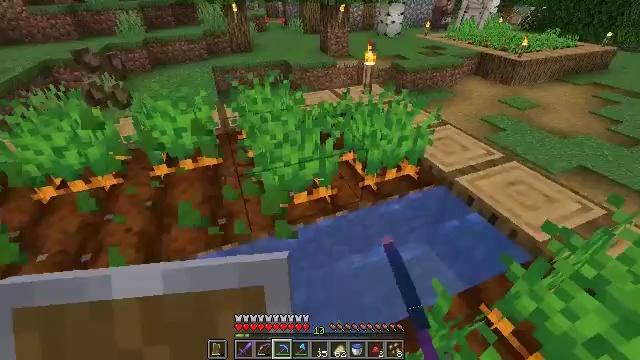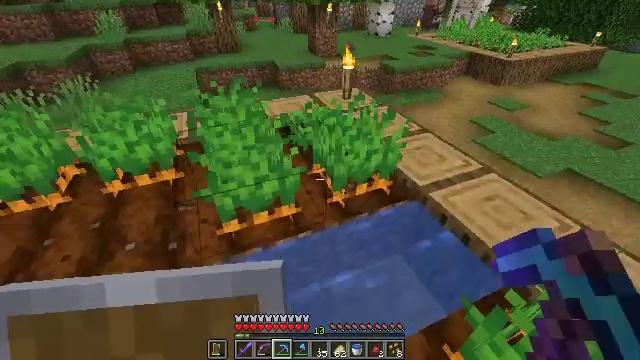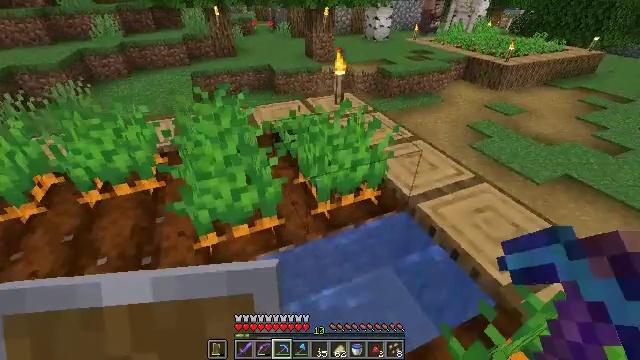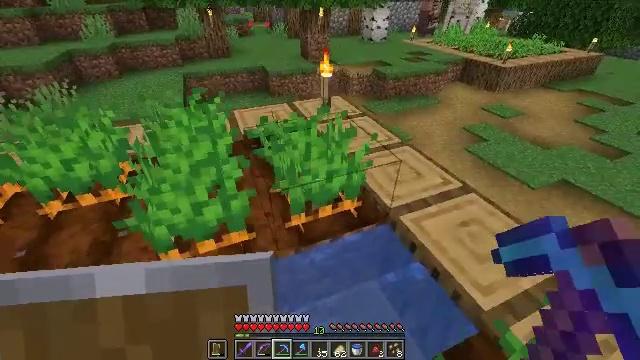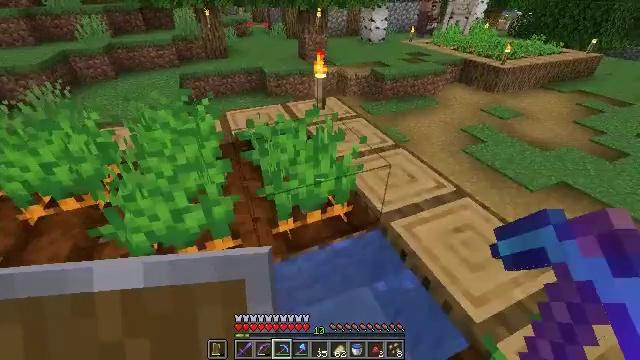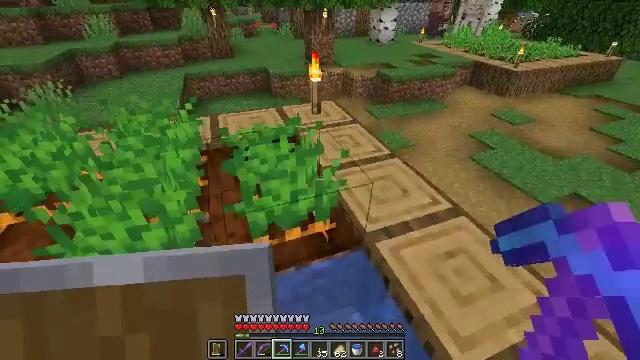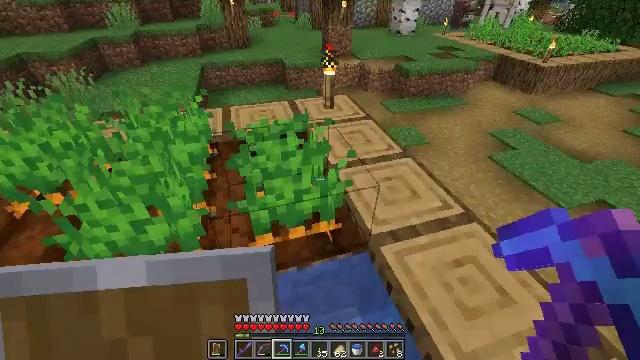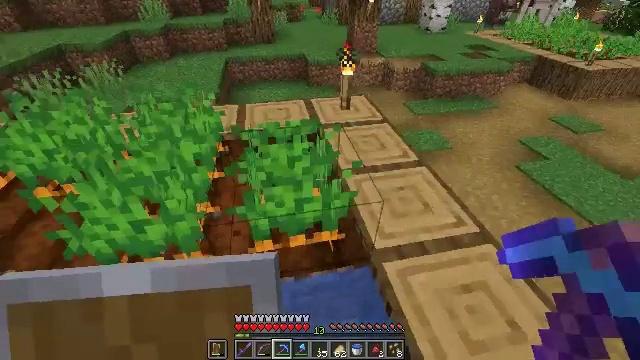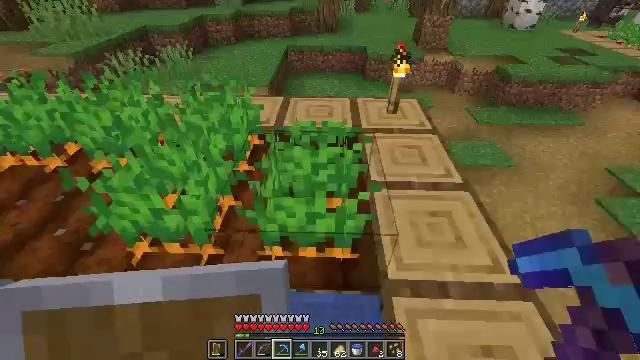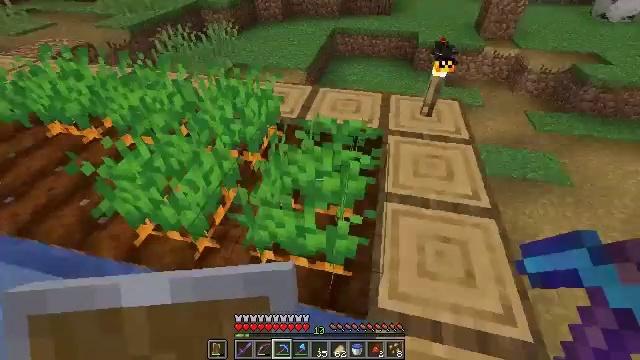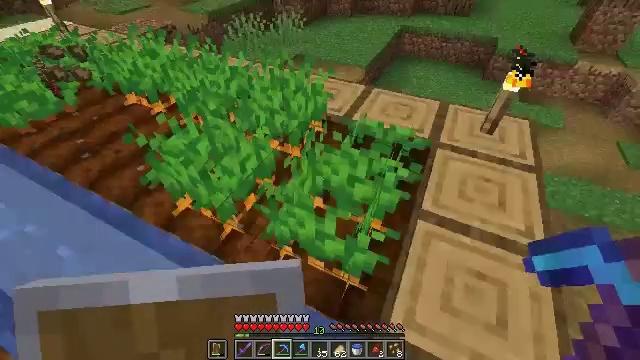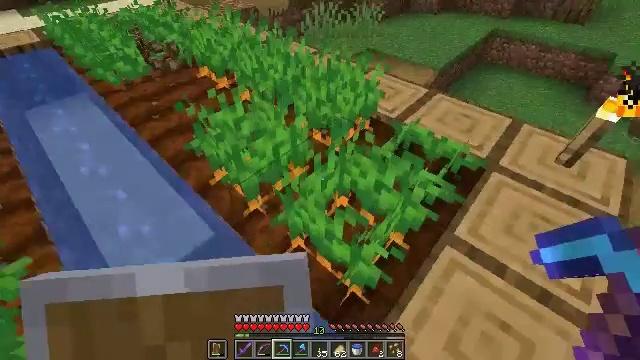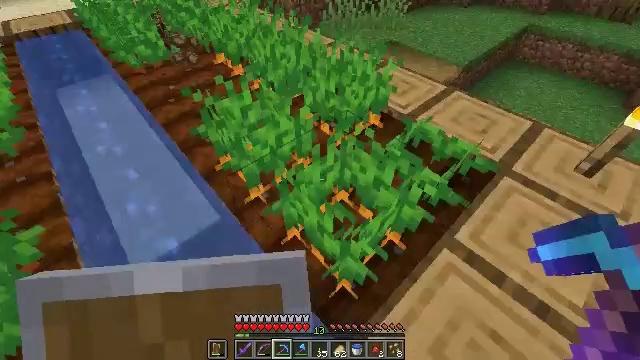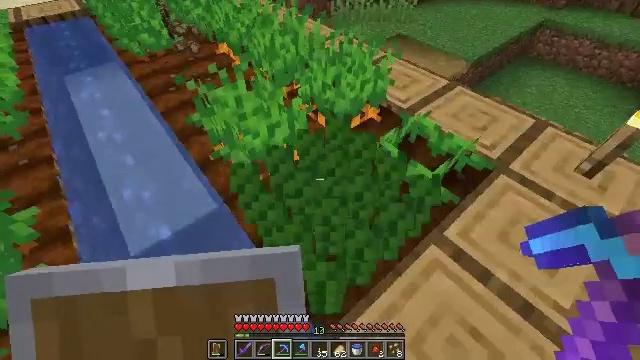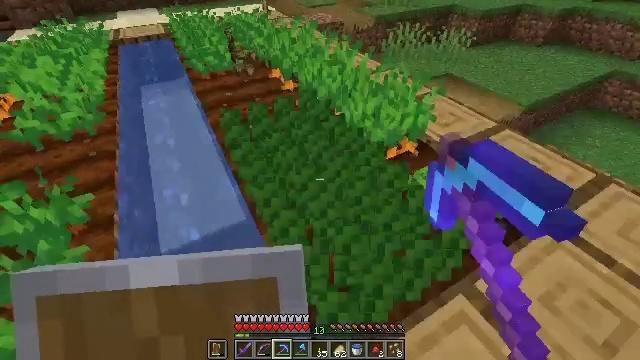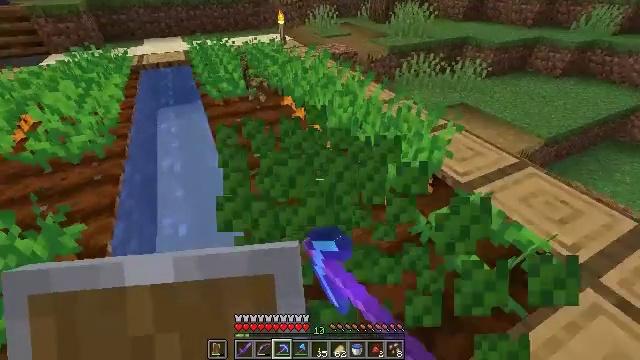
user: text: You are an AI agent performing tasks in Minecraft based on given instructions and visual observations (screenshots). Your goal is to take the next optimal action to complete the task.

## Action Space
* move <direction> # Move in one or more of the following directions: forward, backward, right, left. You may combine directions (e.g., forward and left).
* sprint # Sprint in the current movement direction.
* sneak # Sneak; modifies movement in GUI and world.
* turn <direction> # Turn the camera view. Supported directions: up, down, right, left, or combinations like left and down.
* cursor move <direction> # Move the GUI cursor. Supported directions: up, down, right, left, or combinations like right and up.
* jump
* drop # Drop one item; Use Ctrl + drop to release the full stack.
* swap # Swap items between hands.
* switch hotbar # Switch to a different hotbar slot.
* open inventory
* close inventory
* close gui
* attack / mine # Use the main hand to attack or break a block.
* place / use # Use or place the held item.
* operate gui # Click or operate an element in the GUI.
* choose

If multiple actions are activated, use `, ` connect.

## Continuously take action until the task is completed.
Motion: motion action
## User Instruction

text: Retrieve carrots by attacking the plant.
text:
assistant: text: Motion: move forward and move right, turn right
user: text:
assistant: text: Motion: move forward and move right
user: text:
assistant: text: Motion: move forward and move right
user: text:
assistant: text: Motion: move forward and move right
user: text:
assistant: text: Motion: move forward and move right, turn left
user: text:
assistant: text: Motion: move forward and move right, turn left and down
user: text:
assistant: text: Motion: move forward and move right, turn left
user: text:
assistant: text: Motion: move forward and move right, turn left and down
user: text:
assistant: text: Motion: move forward and move right, turn left and down
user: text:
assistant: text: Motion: move forward and move right, turn left
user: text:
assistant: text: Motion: move right, turn left and down
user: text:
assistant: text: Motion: turn left and down
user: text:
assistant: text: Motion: turn left and down, attack / mine
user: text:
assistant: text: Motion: move forward, turn left and up, attack / mine
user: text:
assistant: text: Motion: move forward, turn left and up
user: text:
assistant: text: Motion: move forward, turn left and up
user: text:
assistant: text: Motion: move forward, turn right, attack / mine
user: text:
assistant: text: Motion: turn right
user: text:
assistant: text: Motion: move forward, turn right
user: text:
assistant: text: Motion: move forward, attack / mine
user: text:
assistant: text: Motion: move forward, turn left, attack / mine
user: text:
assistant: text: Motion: move forward, turn left
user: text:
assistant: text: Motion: move forward, attack / mine
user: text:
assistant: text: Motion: turn left and down
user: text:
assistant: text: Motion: turn left and down
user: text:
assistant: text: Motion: open inventory
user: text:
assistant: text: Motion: open inventory